Interaction volume radius: 5 \u00c5
Interaction volume height: 10 \u00c5
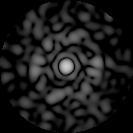
Disorder parameter: 0.8136